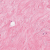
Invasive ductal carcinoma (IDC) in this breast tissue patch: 0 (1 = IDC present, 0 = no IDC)